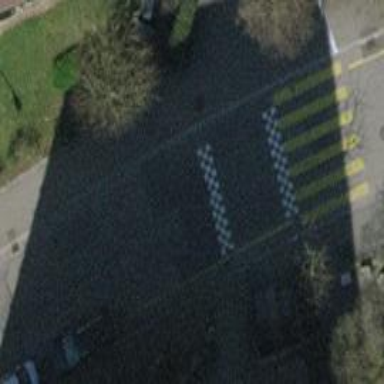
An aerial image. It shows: Traffic calming table.